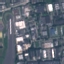
Label: Industrial